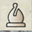
Piece: wB